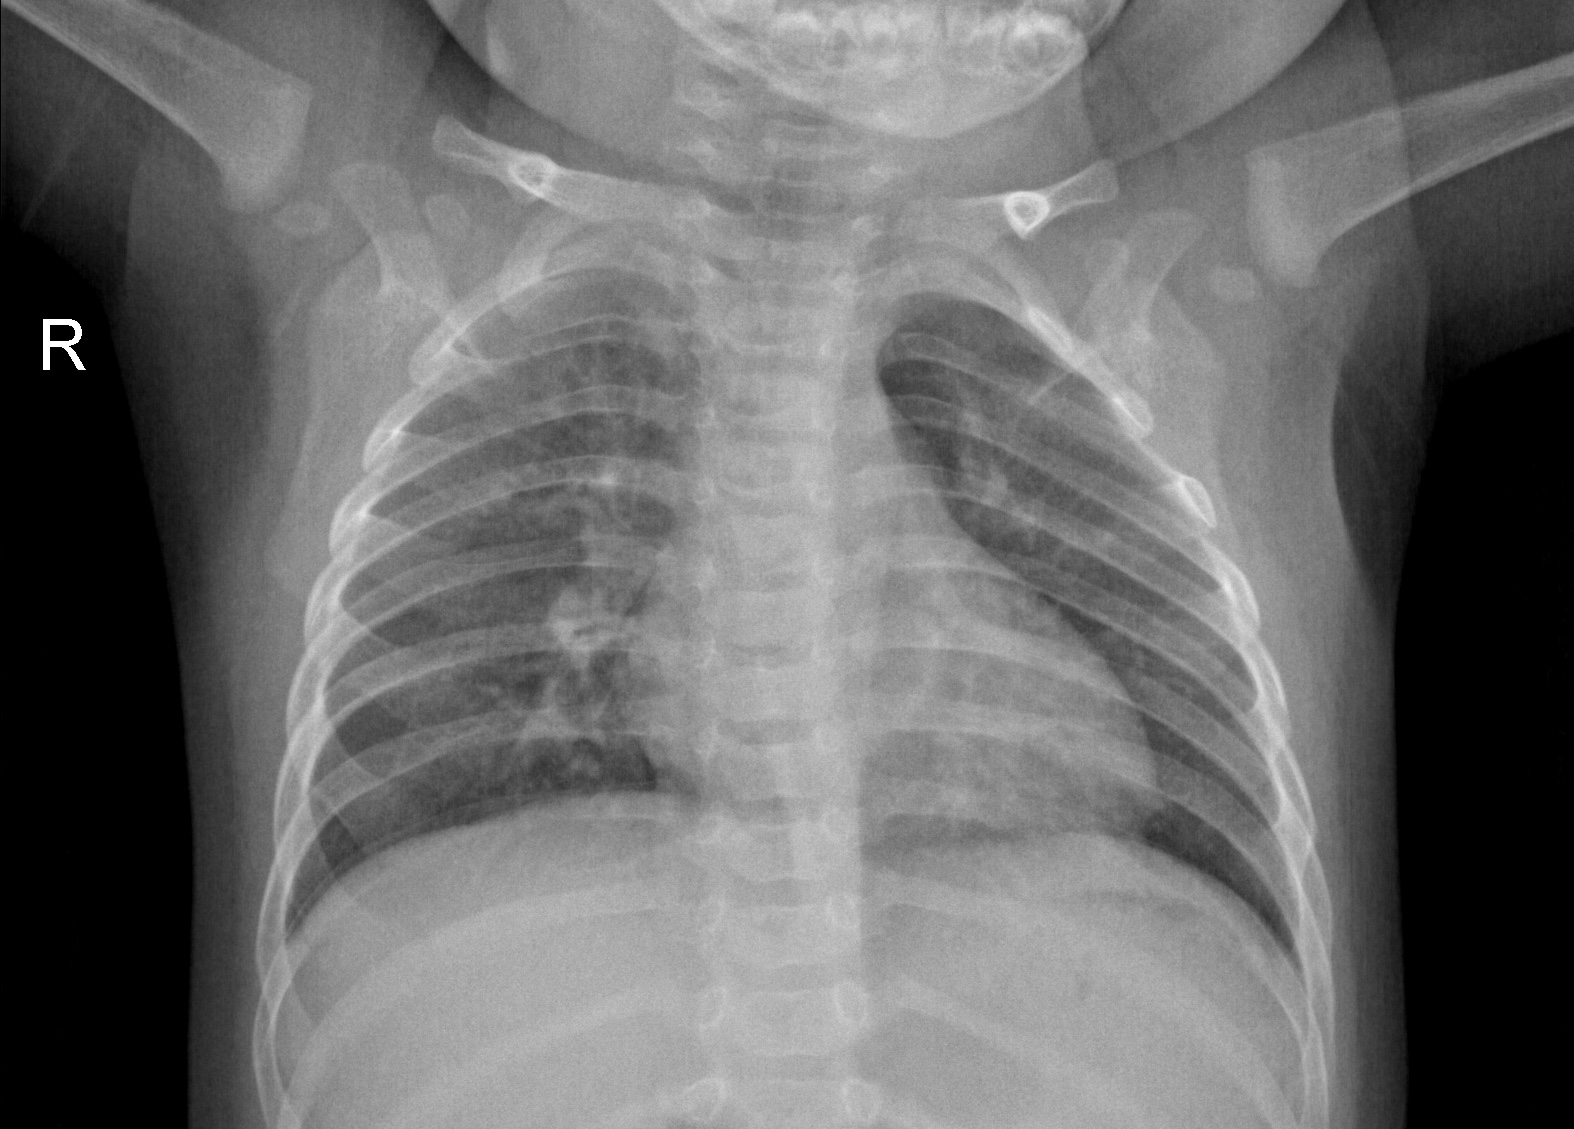
Diagnosis: NORMAL